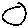
Label: circle